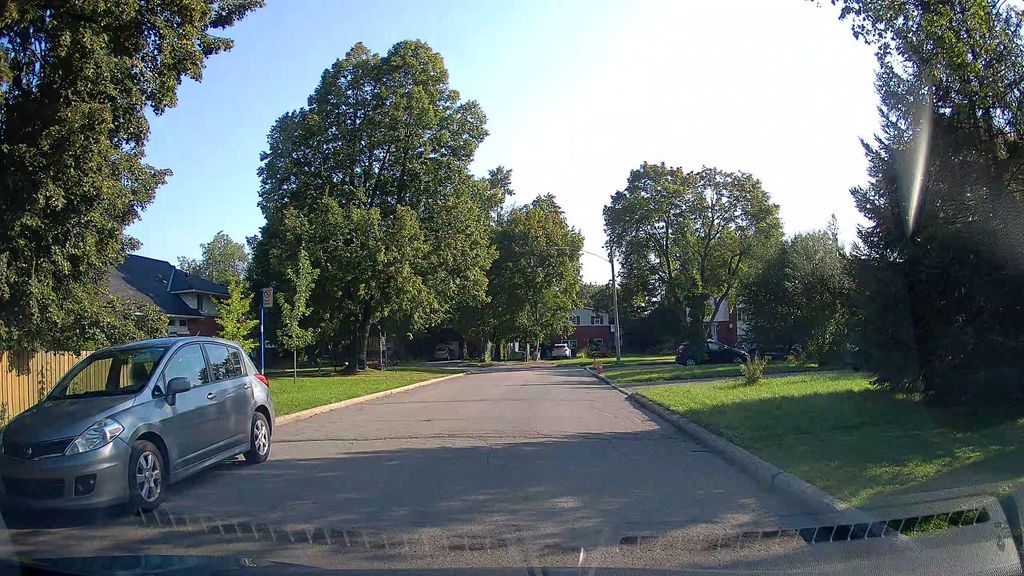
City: montreal